Field crop: maize
Growth stage: 2
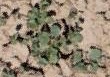
Species: convolvulus